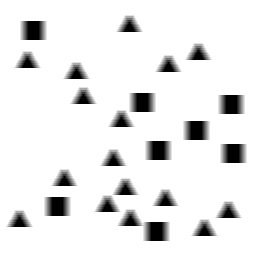
Squares: 8
Triangles: 16
Stars: 0
Total shapes: 24